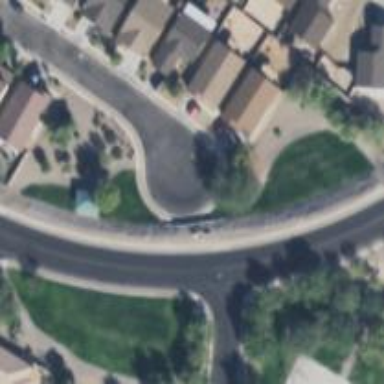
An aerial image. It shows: Turning circle on the road.